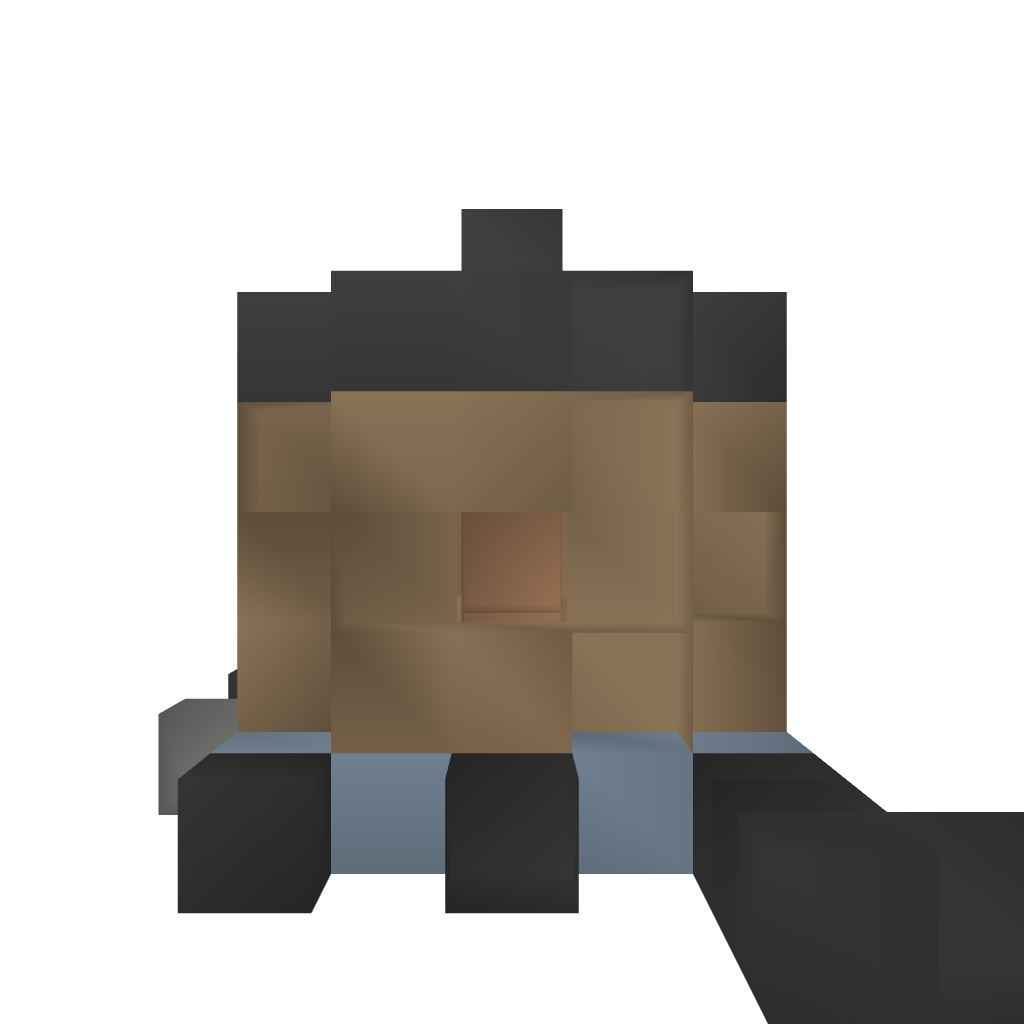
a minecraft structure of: The Dimensional Ripper